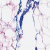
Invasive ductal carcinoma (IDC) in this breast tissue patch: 0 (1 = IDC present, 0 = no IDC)